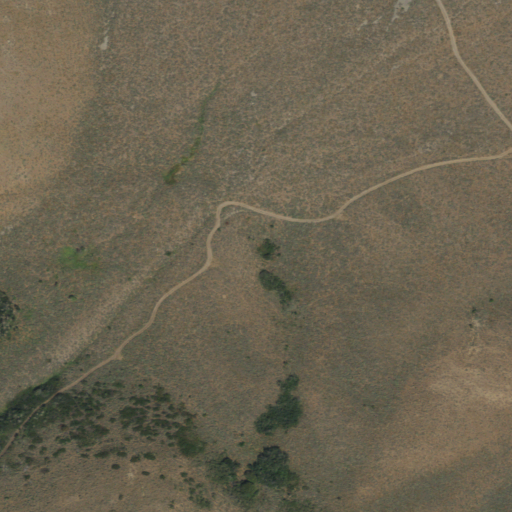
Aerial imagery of valley in Nevada named Yuba Cañon containing shrub and evergreen forest